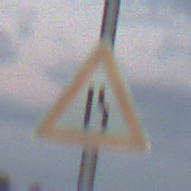
Verkehrszeichen: EinseitigVerengteFahrbahnRechts
Umgebung: Outdoor, Nature
Tageszeit: SunriseSunset
Wetter: PartlyCloudy
Licht: Natural
Jahreszeit: NotSpecified
Kontrast: LowContrast